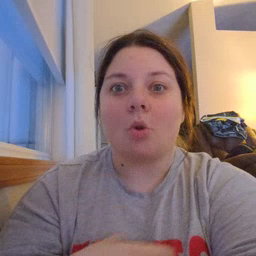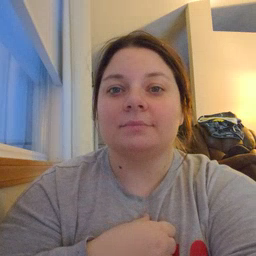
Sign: hungry